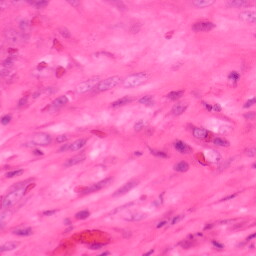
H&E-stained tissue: Colon